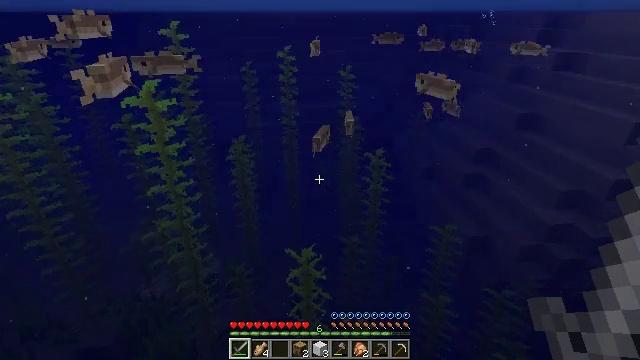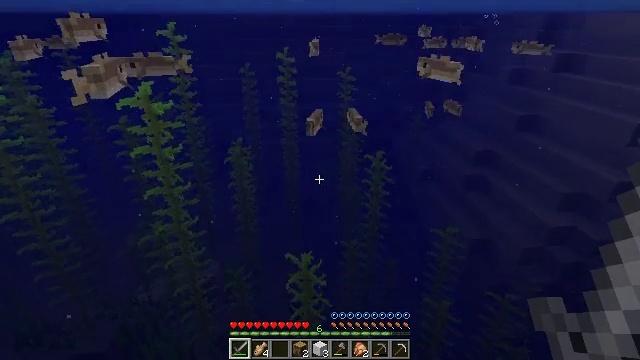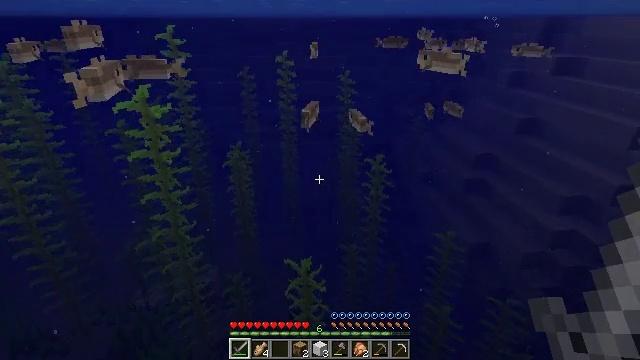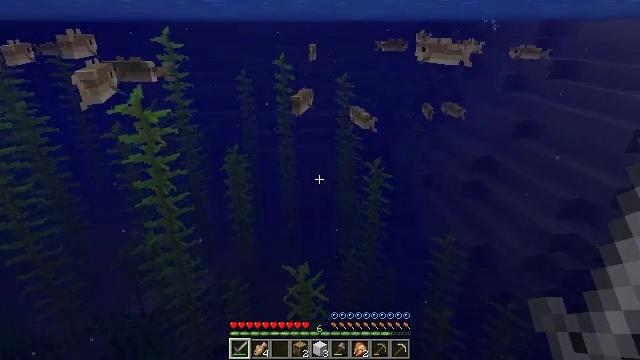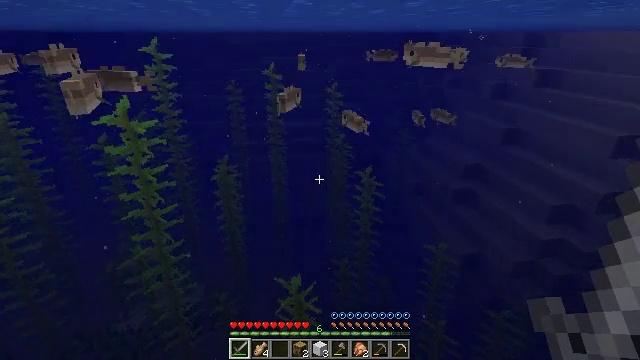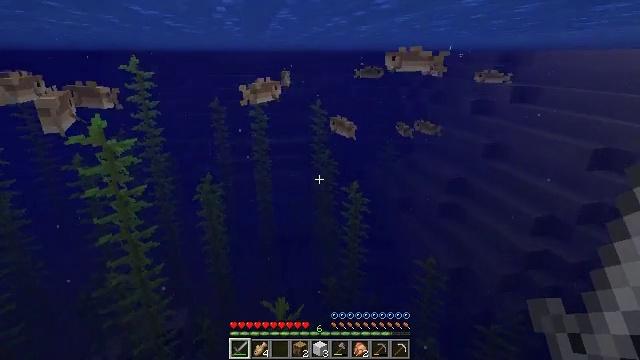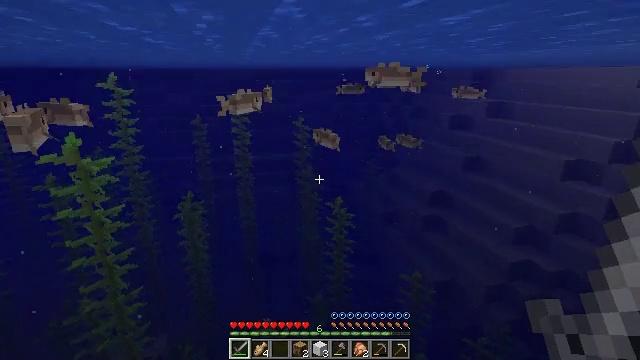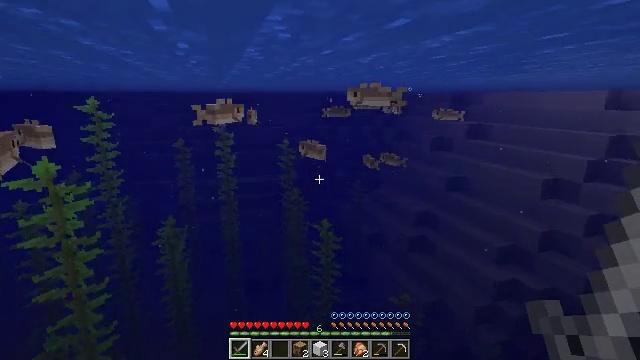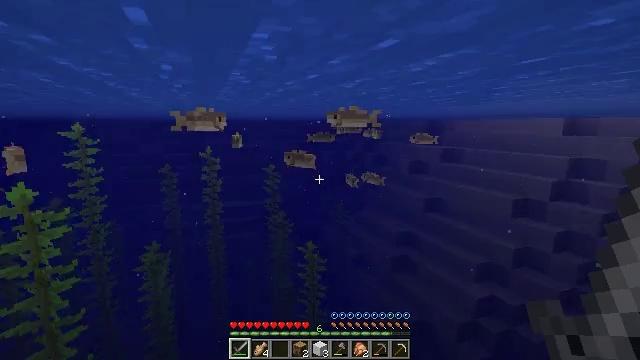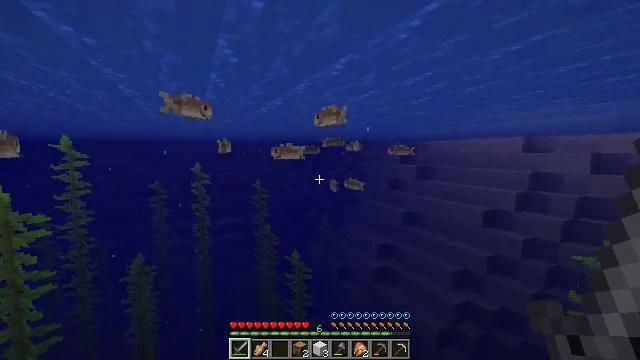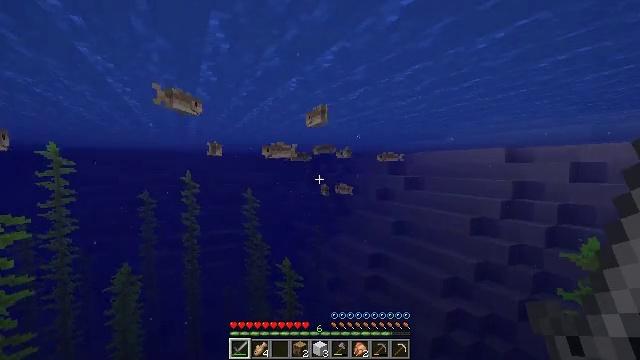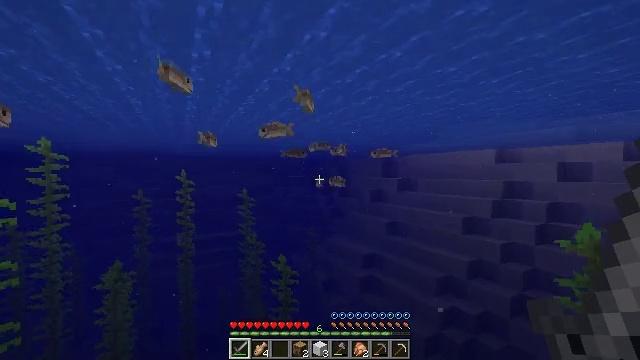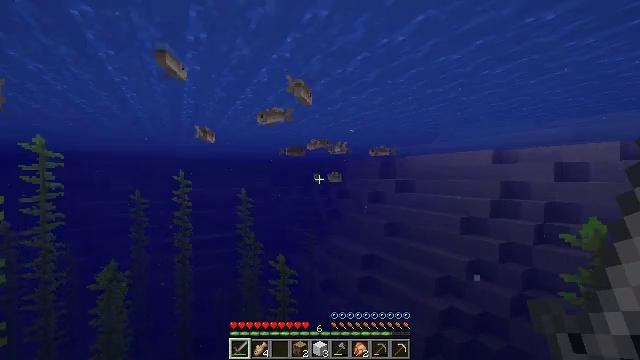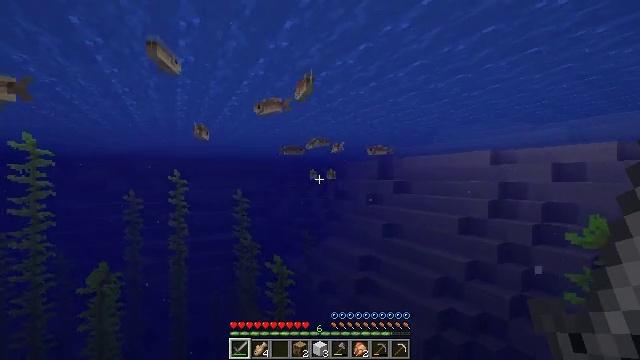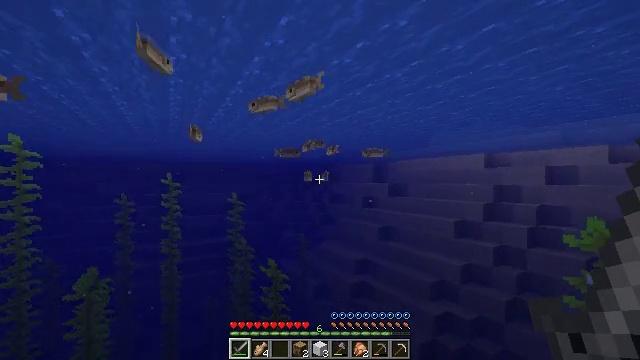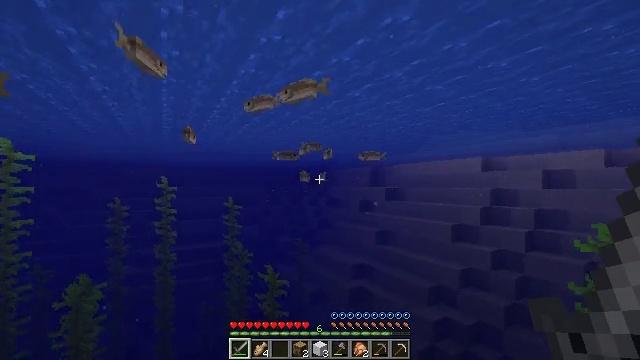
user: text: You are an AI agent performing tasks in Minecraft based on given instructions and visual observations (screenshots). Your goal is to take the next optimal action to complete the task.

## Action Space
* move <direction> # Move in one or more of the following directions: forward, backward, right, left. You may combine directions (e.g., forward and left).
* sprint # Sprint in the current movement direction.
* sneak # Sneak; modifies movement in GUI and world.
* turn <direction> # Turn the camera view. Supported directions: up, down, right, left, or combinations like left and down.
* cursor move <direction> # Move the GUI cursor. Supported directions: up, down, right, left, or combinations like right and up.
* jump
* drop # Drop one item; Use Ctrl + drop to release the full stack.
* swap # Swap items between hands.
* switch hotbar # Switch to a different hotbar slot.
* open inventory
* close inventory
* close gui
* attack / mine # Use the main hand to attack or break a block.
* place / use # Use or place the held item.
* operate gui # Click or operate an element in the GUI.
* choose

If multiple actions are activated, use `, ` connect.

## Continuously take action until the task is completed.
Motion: motion action
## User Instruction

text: Kill mobs in water.
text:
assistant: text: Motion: move forward
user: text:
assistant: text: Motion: move forward
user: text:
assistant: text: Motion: move forward
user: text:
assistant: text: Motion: move forward, turn right and up
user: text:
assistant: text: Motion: move forward, turn right and up
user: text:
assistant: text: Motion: move forward, turn right and up
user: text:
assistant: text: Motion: move forward, sprint, turn right and up
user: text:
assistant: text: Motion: move forward, sprint, turn right and up
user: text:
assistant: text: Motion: move forward, sprint, turn right and up
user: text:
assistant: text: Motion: move forward, sprint, turn right and up
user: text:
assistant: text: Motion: move forward, sprint, turn right and up
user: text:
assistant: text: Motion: move forward
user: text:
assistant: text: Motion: move forward
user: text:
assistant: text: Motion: move forward, turn right
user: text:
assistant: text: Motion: move forward
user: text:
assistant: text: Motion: move forward
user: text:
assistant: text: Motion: move forward
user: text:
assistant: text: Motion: move forward
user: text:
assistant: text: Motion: move forward
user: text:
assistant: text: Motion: move forward
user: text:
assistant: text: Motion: move forward
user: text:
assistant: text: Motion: move forward
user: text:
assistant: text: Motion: move forward
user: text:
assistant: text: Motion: move forward
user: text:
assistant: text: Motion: move forward, turn left and up
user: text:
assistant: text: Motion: move forward, turn left and up
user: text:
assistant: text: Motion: move forward, turn left and up
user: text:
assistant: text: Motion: move forward, turn left
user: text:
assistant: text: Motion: move forward, turn left, attack / mine
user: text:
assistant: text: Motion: move forward, turn left, attack / mine